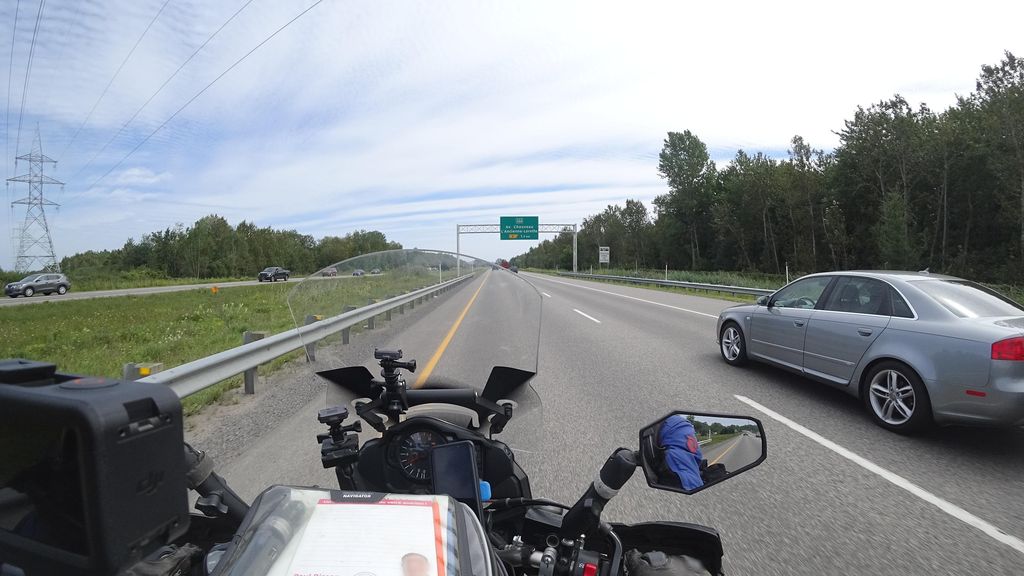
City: quebec_city